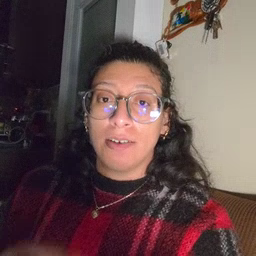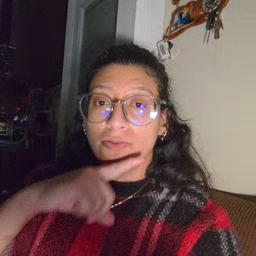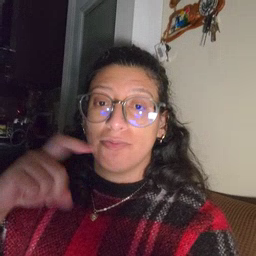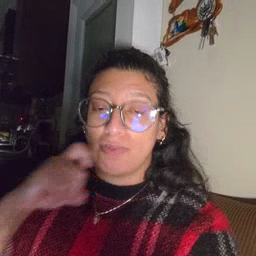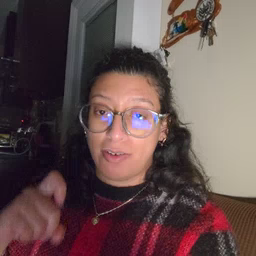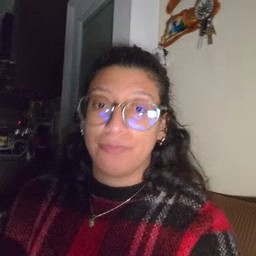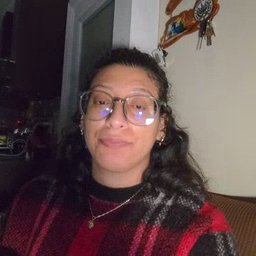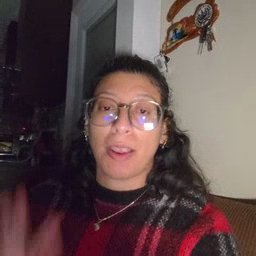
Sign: dryer